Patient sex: M
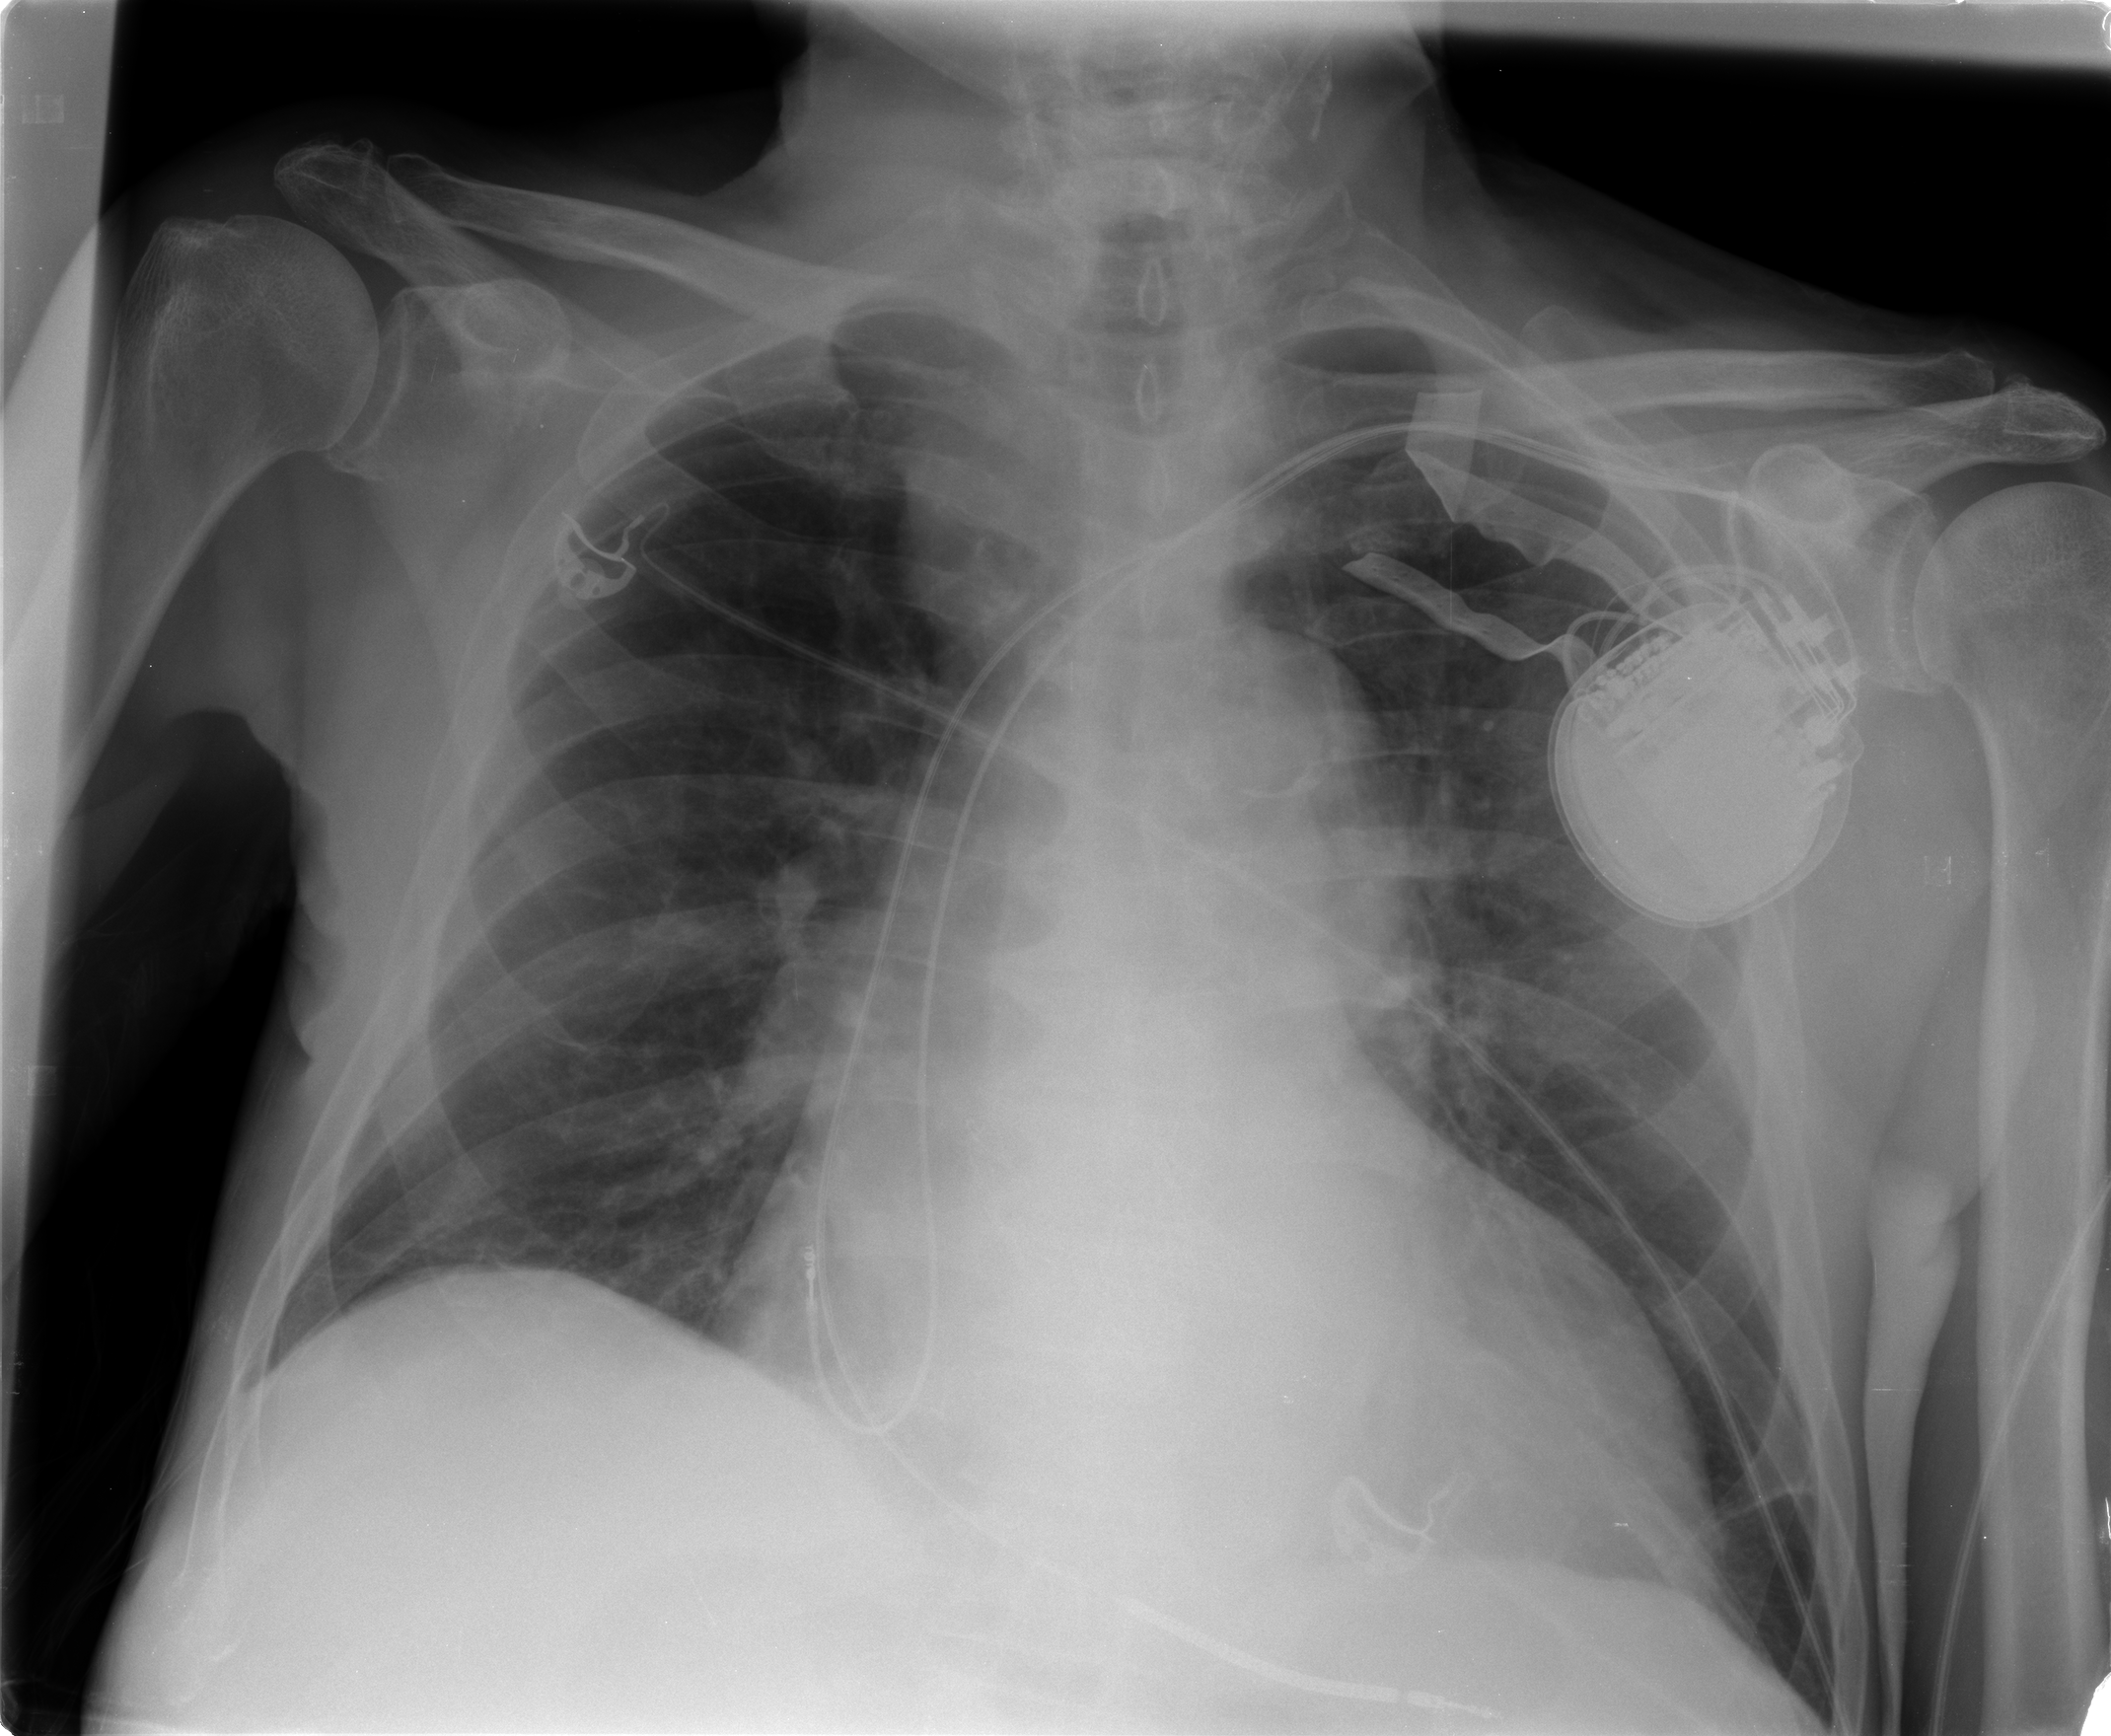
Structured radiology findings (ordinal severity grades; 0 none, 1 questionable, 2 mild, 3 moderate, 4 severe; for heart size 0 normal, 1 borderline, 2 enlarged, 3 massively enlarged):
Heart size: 2
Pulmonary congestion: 0
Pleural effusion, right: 0
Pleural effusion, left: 0
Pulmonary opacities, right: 0
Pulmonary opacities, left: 0
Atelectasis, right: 2
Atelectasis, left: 0